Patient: sex M, age 52
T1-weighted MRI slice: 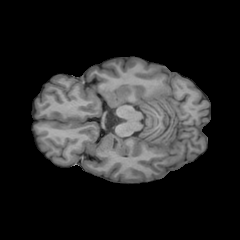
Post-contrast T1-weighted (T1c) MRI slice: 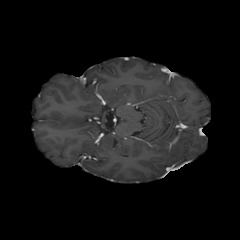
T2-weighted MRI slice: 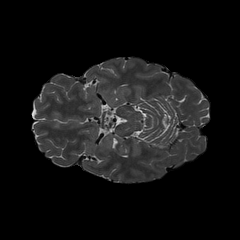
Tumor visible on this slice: no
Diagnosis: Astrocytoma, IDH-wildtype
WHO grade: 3